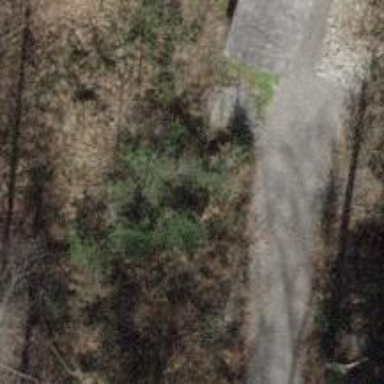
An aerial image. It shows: Path.